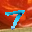
Label: 7